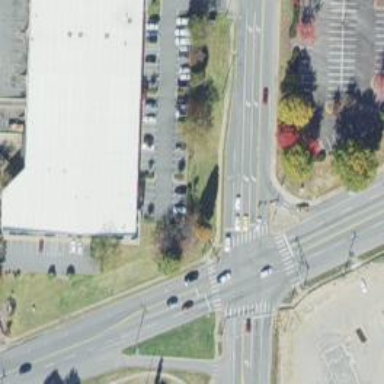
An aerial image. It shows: Marked crossing with zebra markings.